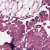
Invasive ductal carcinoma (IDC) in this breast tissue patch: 0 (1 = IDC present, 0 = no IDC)